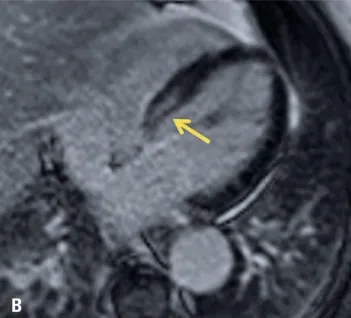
Cardiac magnet resonance imaging images on short axis. Late myocardial enhancement sequences on the long axis of the four chambers ,short axis.
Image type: radiology (mri)